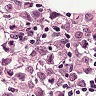
Metastatic tissue present: yes